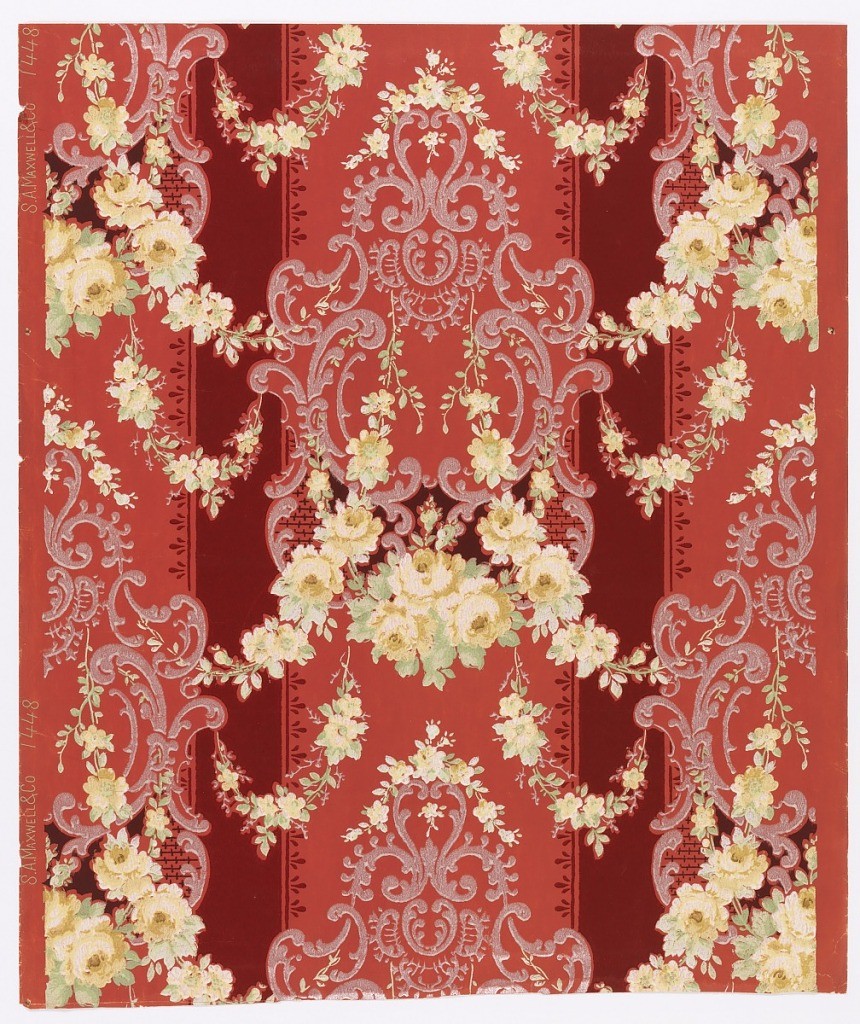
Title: Sidewall
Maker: S.A. Maxwell & Co.
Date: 1900–12
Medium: Machine-printed
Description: Roses in shades of yellow with pastel green foliage, silvery mica scrollwork over alternating pink and maroon stripe.